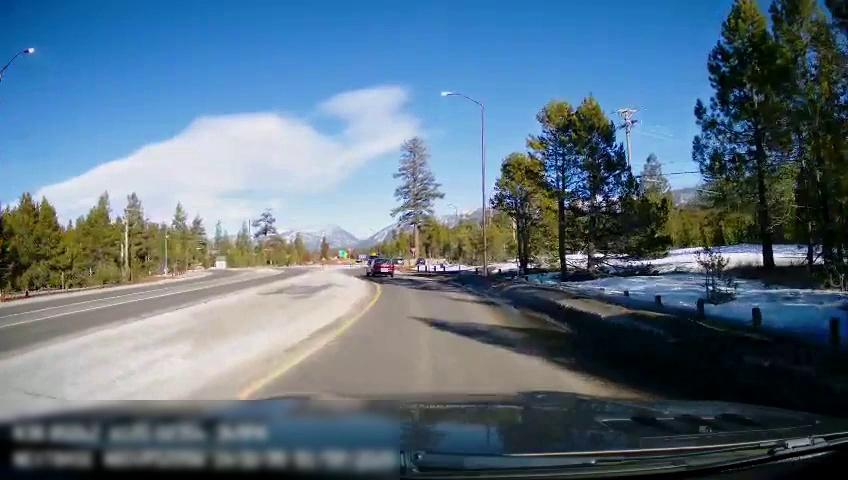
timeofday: Day
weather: Sunny
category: Drivable Space
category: Drivable Space
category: Vehicles | Car
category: Vehicles | SUV
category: Lanes | Current Lane
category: Lanes | Opposite Lane
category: Lanes | Opposite Lane